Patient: sex F, age 52
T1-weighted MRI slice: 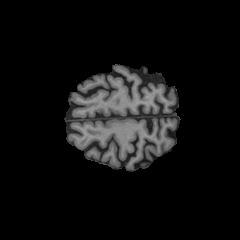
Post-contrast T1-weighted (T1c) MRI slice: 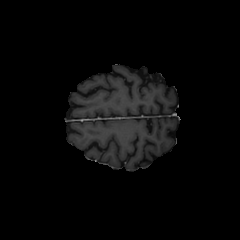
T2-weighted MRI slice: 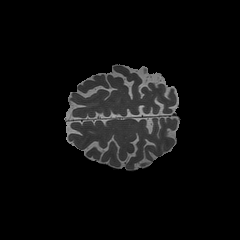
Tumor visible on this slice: no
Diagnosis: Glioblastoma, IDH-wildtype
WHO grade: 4